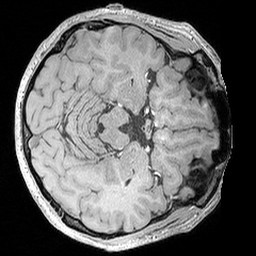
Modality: MP2RAGE
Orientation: axial
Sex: male
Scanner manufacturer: siemens
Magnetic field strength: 3 T
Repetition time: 5 s
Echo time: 0.00292 s